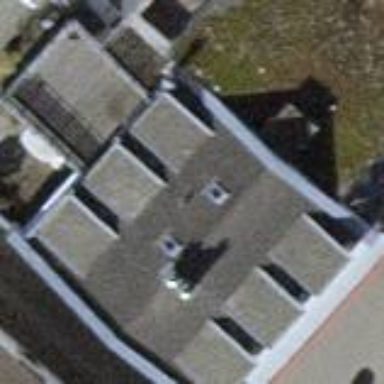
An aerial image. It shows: Building with gabled roof in dark gray color. The roof is oriented across the building.